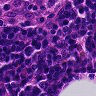
Metastatic tissue present: no